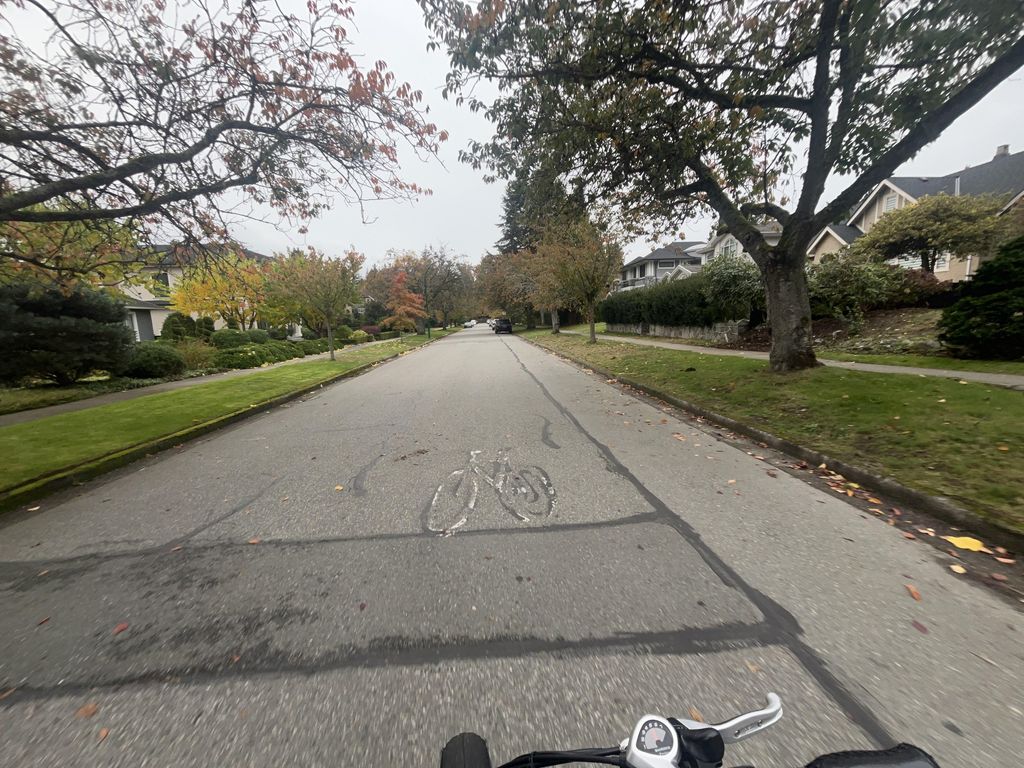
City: vancouver